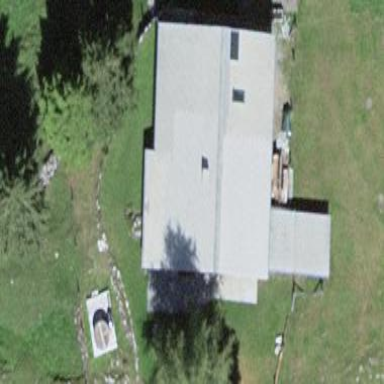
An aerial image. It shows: Cabin.